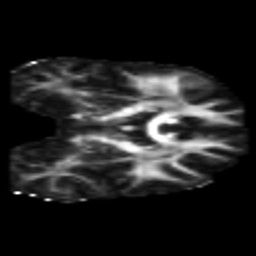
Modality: FA
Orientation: coronal
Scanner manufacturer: philips
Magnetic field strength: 3 T
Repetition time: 8.6 s
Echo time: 0.127 s